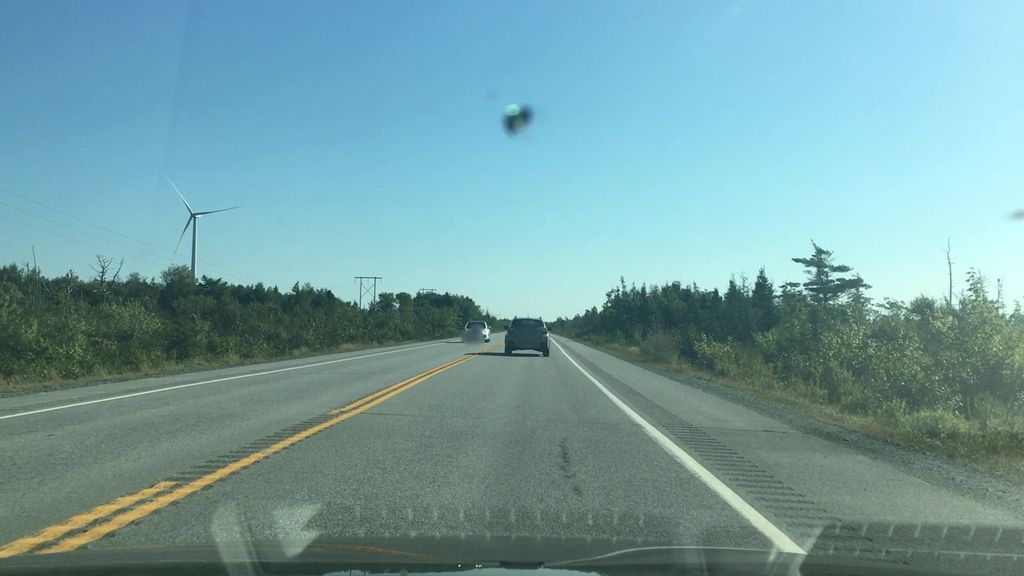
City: halifax